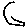
Label: moon